Question: I was trying to clone a local Git repository from the Apache repository. This is what I did
'''
git clone git://git.apache.org/hadoop-common.git
'''
I used "git-bash" on the windows.

How to do it correctly?
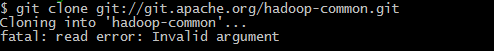
Answer: It is usually the firewall problem. Please see the below discussion of this issue on msysgit:
<URL>